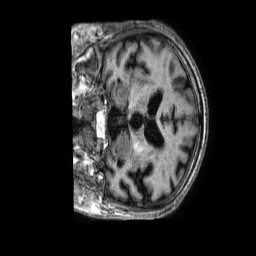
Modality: T1w
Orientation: coronal
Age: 70
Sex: male
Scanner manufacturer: philips
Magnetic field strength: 1.5 T
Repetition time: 0.007093 s
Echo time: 0.003209 s